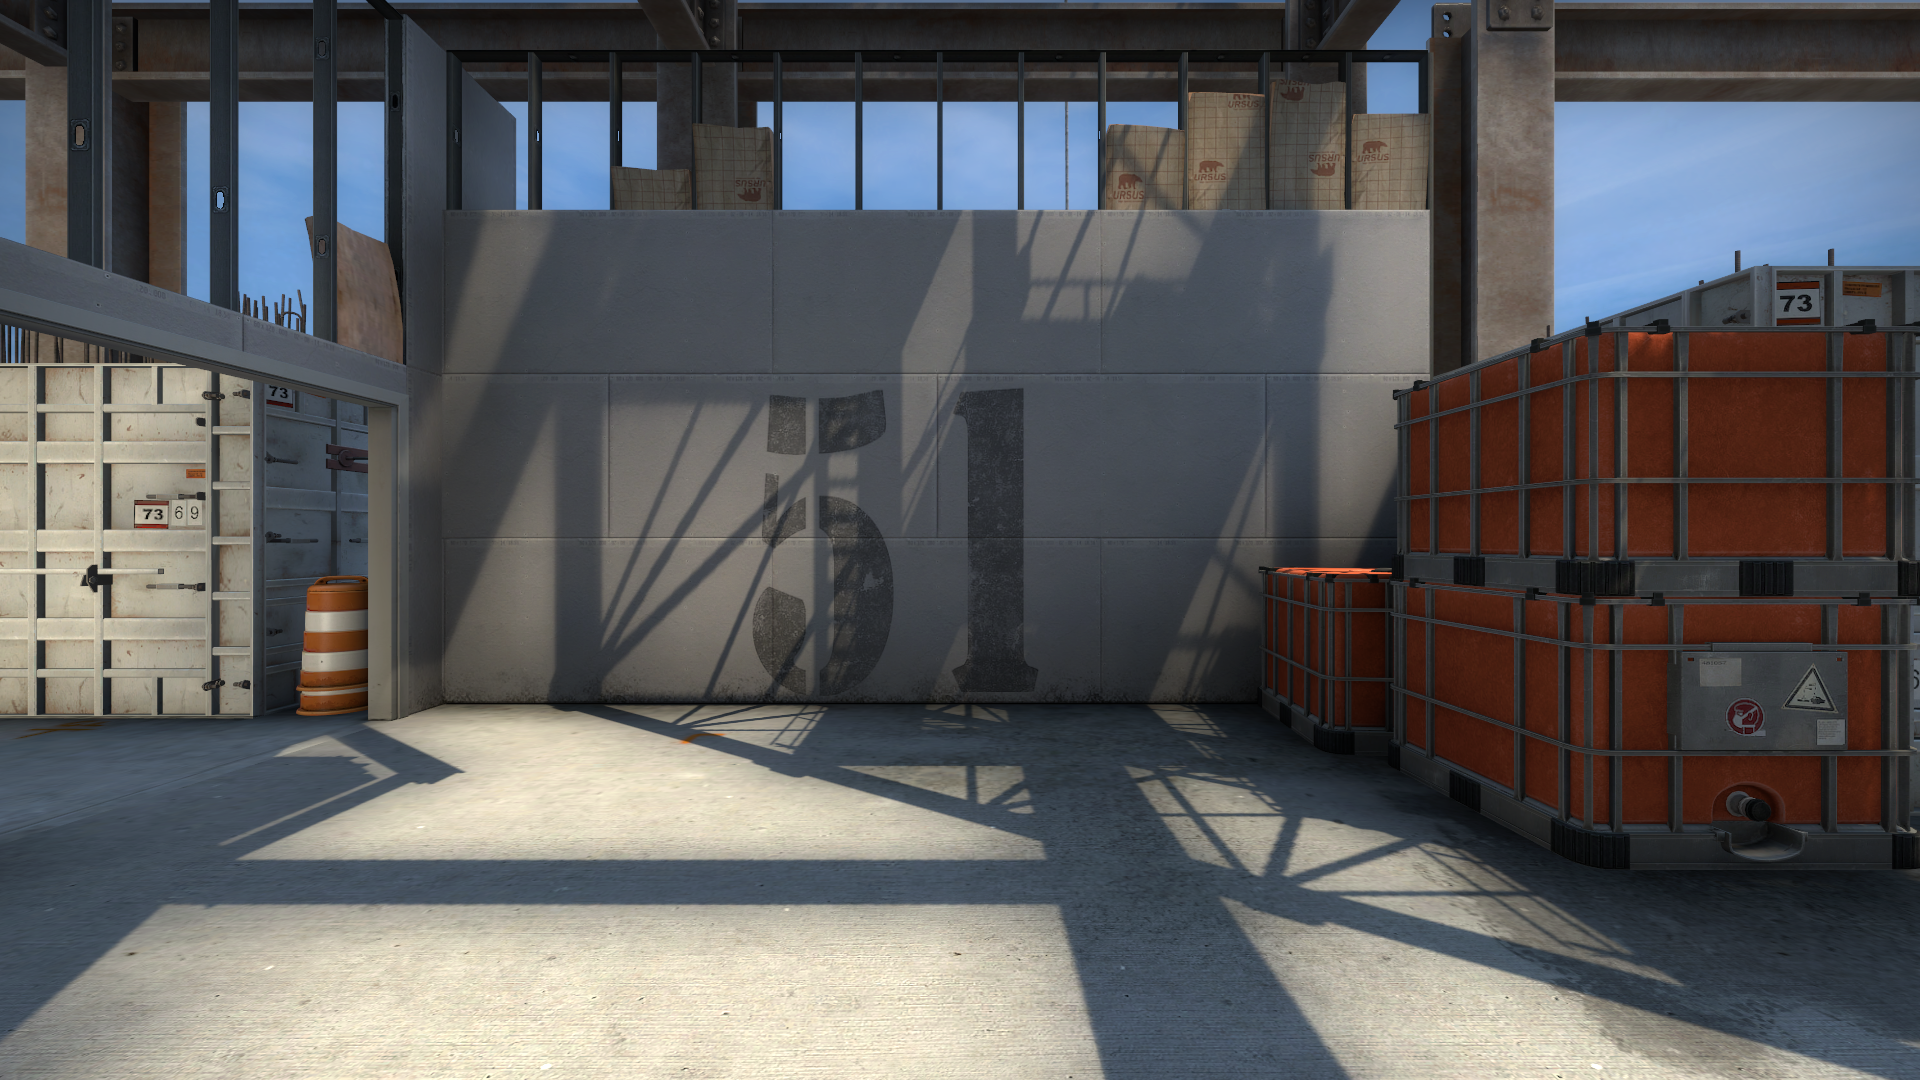
Map: de_vertigo